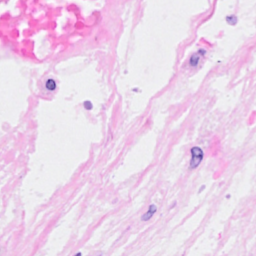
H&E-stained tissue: Breast